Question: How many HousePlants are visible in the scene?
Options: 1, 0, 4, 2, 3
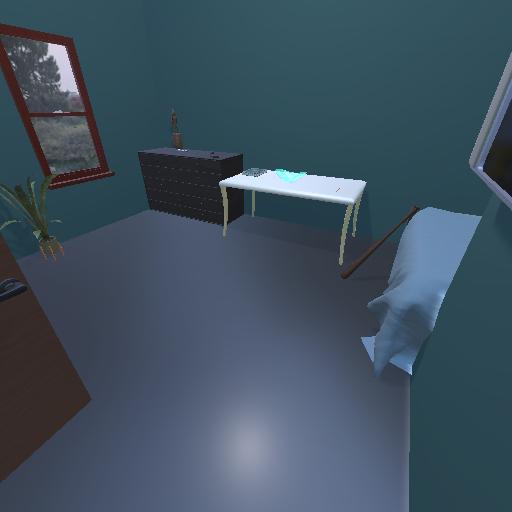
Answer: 1